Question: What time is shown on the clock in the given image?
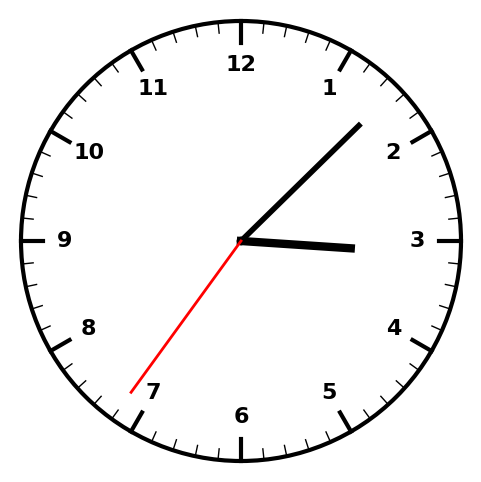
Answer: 03:07:36